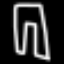
Label: pants